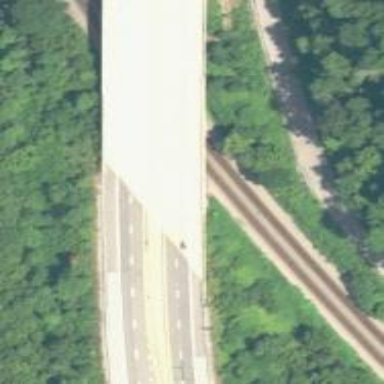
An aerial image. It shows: This image shows trunk highway that functions as expressway.